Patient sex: M
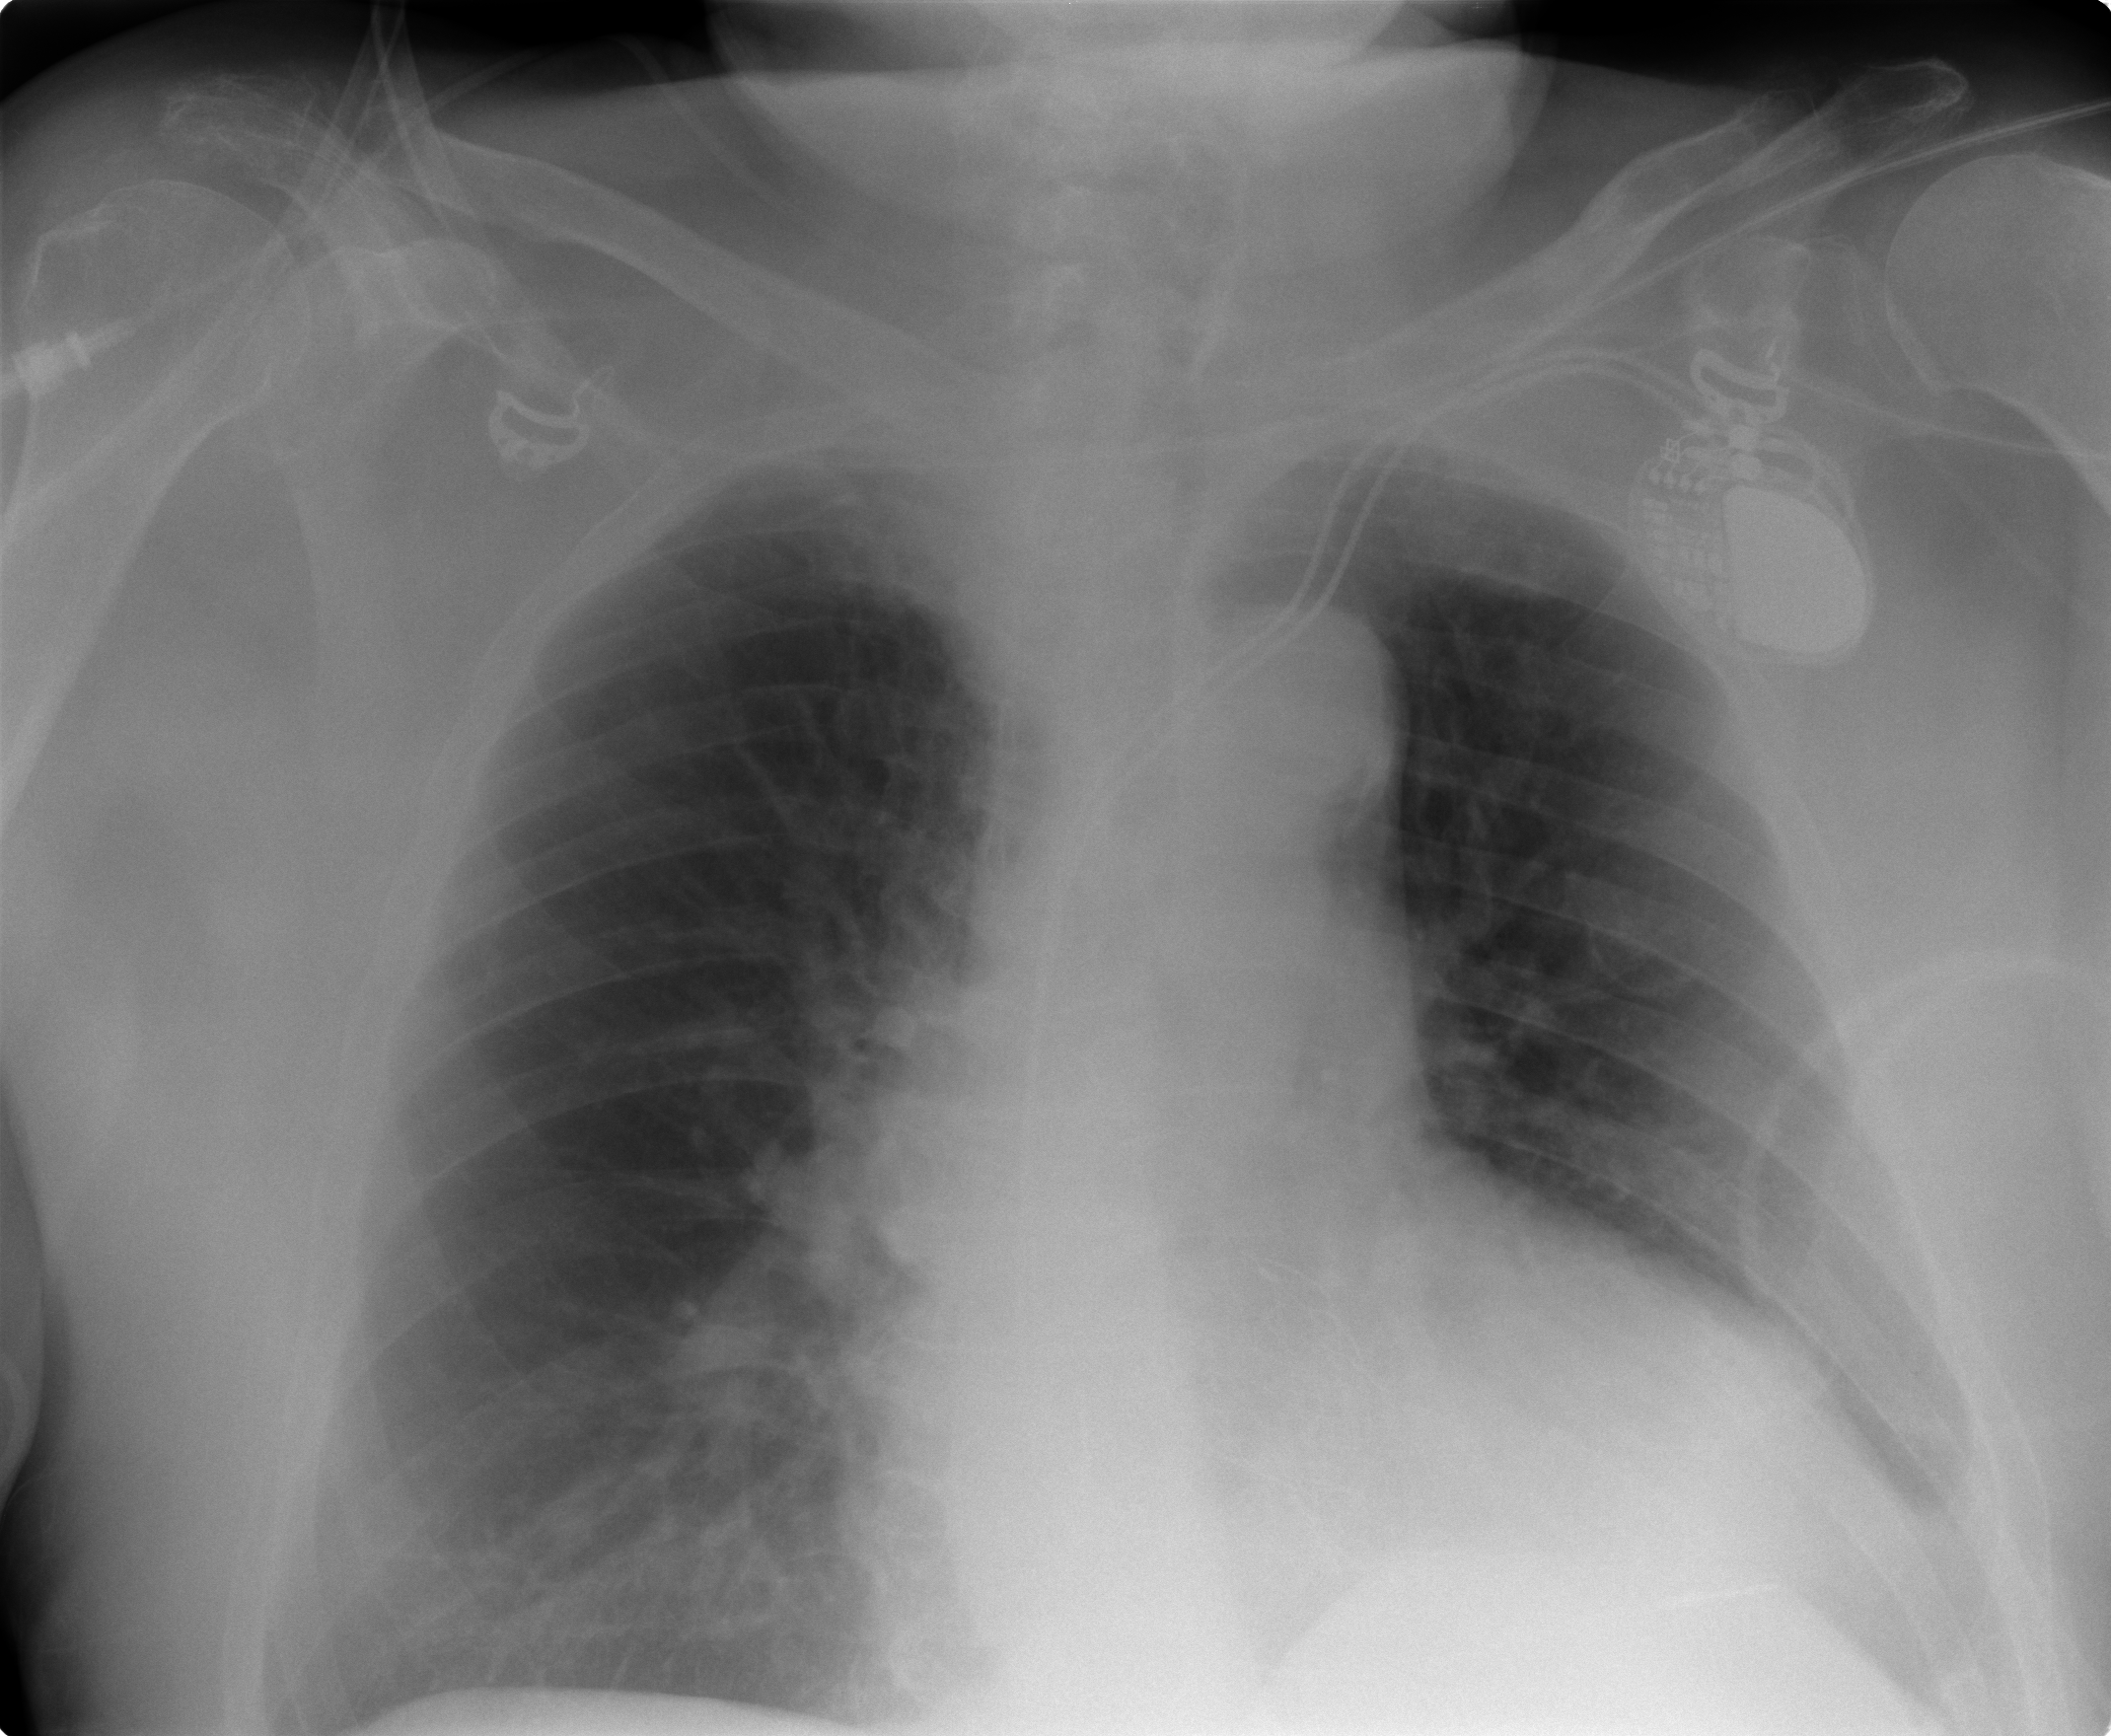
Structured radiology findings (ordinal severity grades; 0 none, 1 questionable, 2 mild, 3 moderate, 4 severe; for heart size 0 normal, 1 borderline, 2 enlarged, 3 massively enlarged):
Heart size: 2
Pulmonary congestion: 0
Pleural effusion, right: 0
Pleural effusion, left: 1
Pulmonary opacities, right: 0
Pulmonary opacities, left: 0
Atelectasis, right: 0
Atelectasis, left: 2